Question: I have retrieve some data from table. form array like

I want array is..
'''
$subpro[HardDisk] = array (H1000 => 1200,H500 => 700);
$subpro[Ip] = array (4IP => 400 , 2IP => 200);
$subpro[Ram] = array (..);
$subpro[processor] = array (...);
'''
php code ..
'''
while($row=mysql_fetch_array($res))
{
if(sizeof($subpro[$row['category']]>0)
array_put_to_position($subpro[$row['category']],$row['rate'], 2,$row['name']);
else
$subpro[$row['category']]=array($row['name']=>$row['rate']);
}
'''
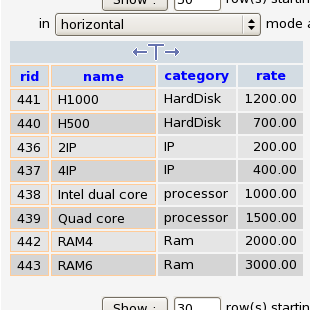
Answer: Unless I've misunderstood the question the answer is pretty simple.
'''
$subpro = array();
while($row = mysql_fetch_array($res)) {
$subpro[$row['category']][$row['name']] = $row['rate'];
}
'''